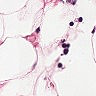
Metastatic tissue present: no